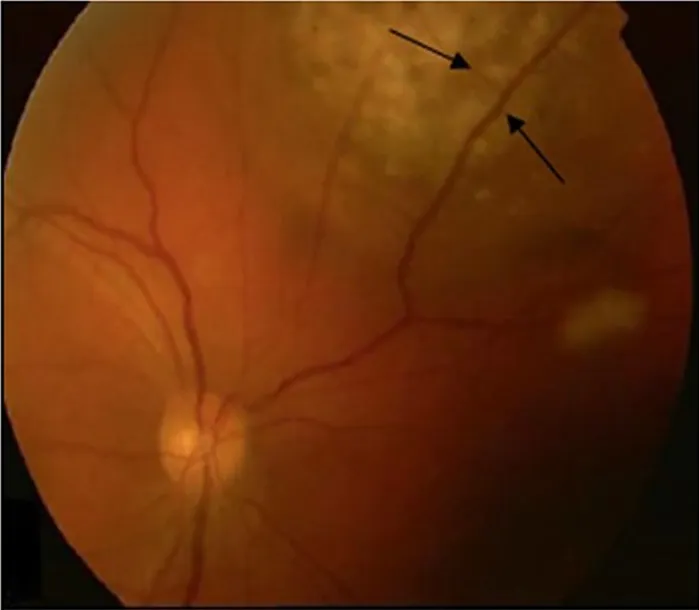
Fundus Oculi showing a pigmented uveal lesion in the right eye related to CM.
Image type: ophthalmic_imaging (fundus_photograph)